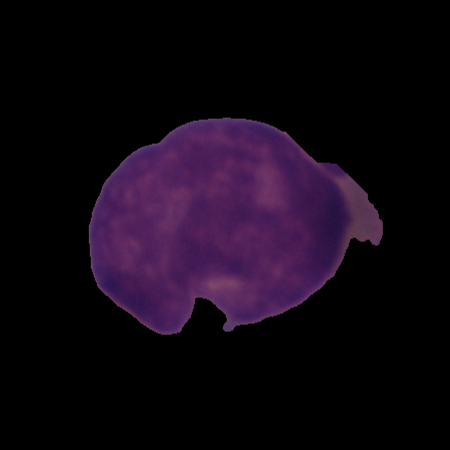
Label: cancer